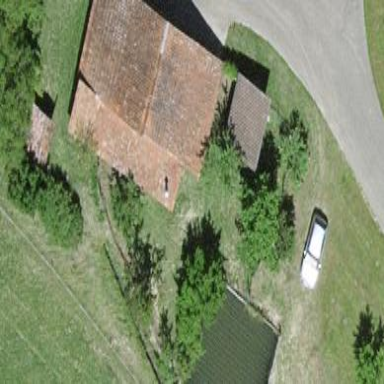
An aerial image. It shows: Rural barn.